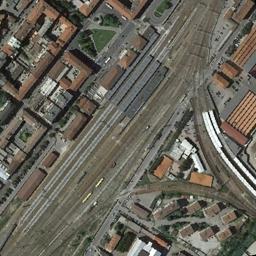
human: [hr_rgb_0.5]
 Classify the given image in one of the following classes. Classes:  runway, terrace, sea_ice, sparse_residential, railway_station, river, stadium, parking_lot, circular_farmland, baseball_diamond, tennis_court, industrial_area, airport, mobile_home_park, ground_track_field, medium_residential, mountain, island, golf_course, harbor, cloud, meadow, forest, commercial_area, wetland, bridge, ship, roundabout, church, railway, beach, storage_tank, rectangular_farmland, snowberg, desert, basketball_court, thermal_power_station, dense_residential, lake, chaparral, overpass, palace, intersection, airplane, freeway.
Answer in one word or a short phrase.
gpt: railway_station